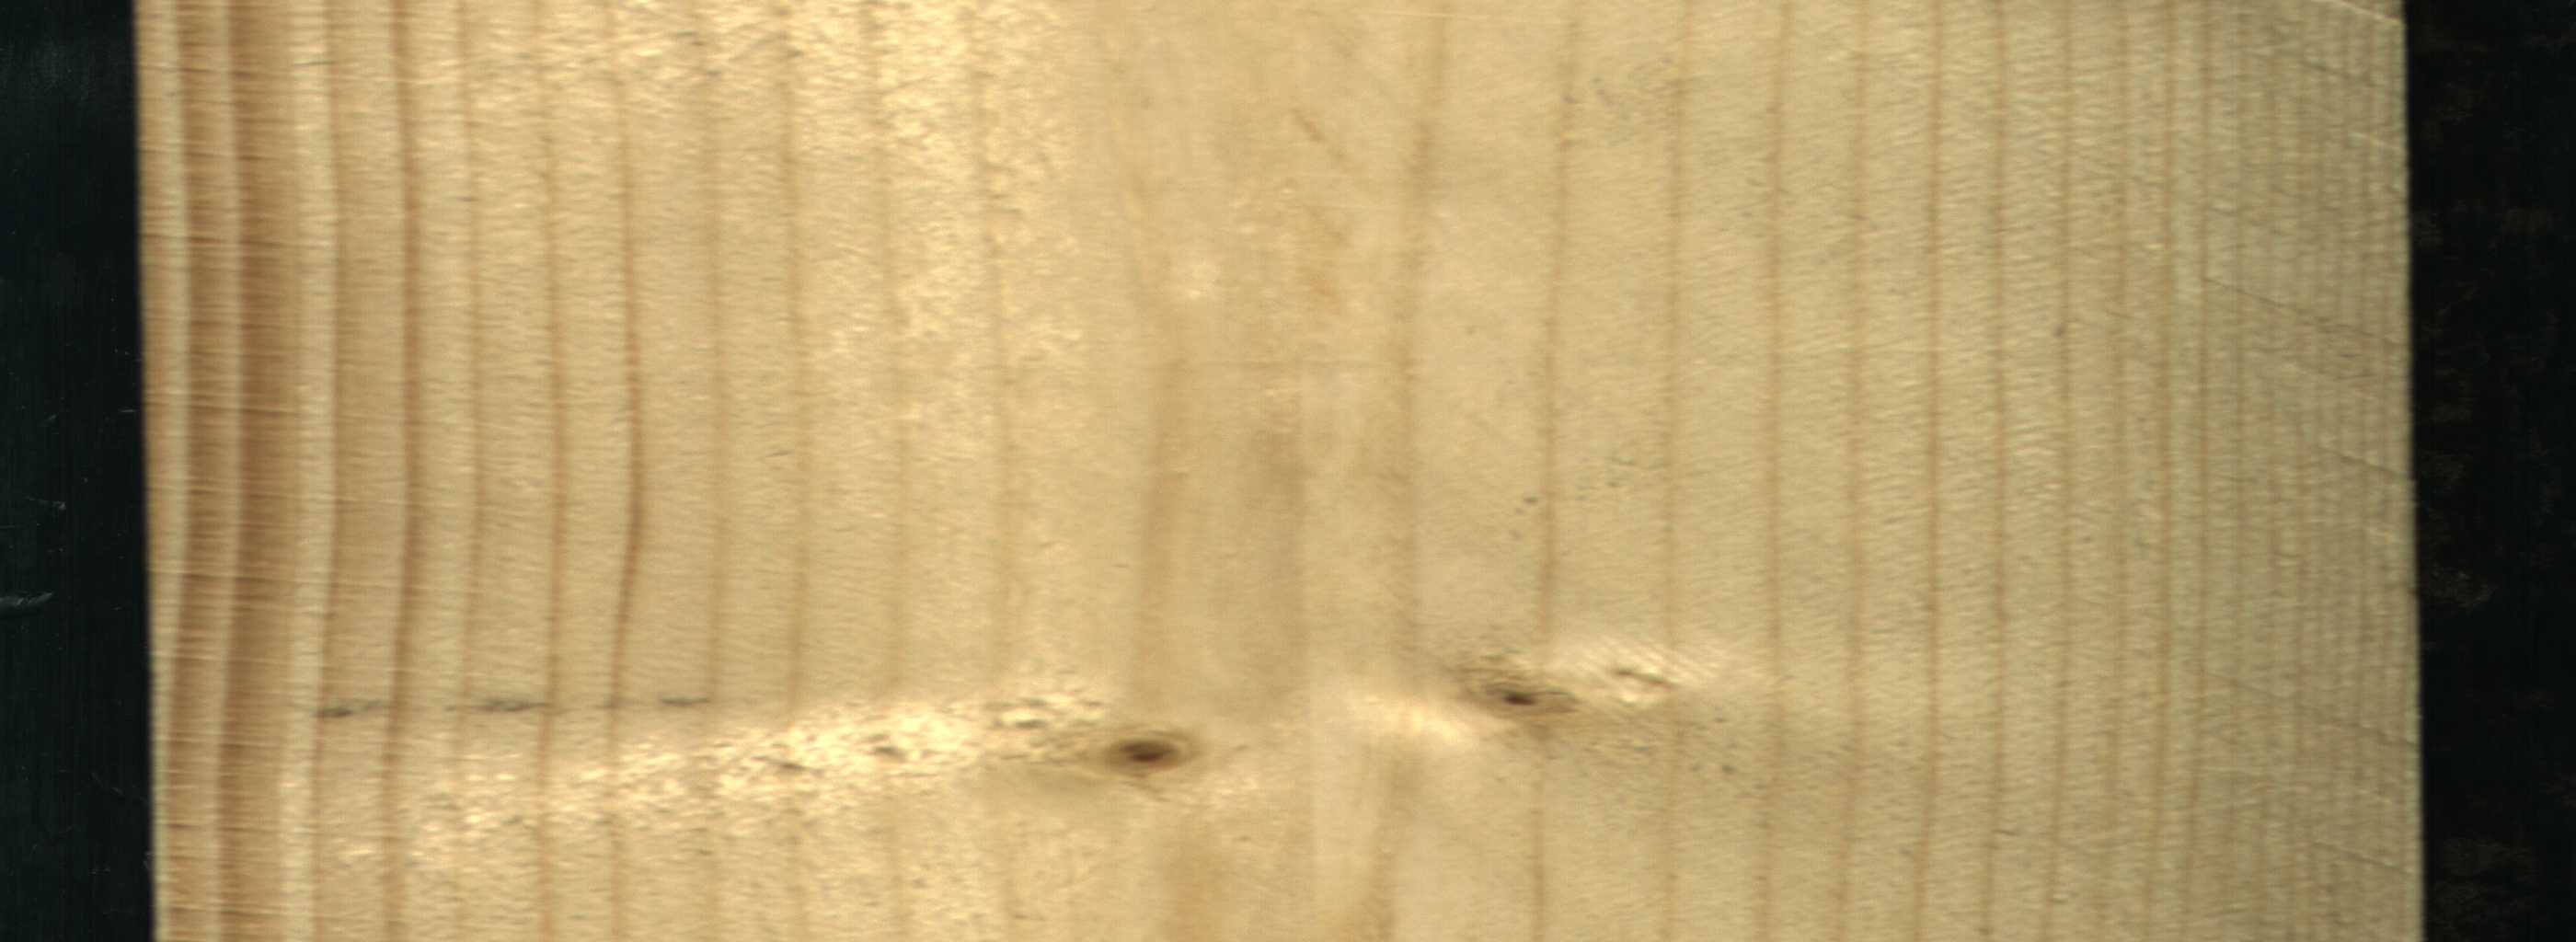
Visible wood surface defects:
Live_Knot
Live_Knot